Interaction volume radius: 5 \u00c5
Interaction volume height: 10 \u00c5
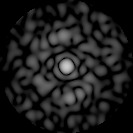
Disorder parameter: 0.8131